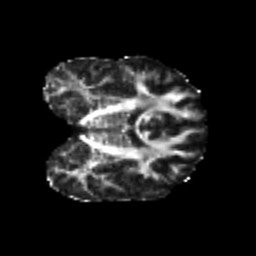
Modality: FA
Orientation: coronal
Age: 20
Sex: male
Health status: healthy
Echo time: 0.074 s